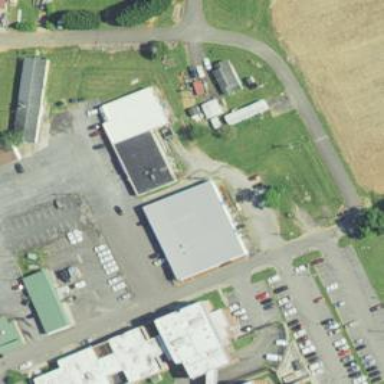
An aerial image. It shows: Veterinary facility.